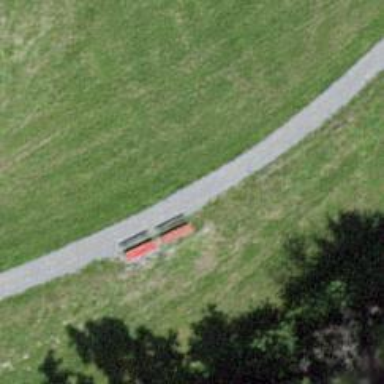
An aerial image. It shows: Bench for seating.